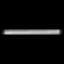
Label: line